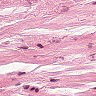
Metastatic tissue present: no